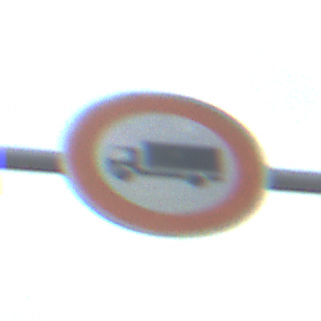
Verkehrszeichen: VerbotFuerKraftfahrzeugeUeberDreiKommaFuenfTonnen
Umgebung: Outdoor, RoadRail
Tageszeit: SunriseSunset
Wetter: PartlyCloudy
Licht: Natural
Jahreszeit: NotSpecified
Kontrast: LowContrast